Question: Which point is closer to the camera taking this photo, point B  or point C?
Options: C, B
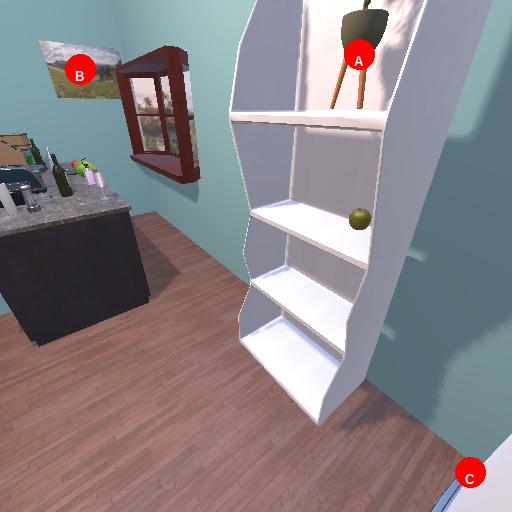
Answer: C